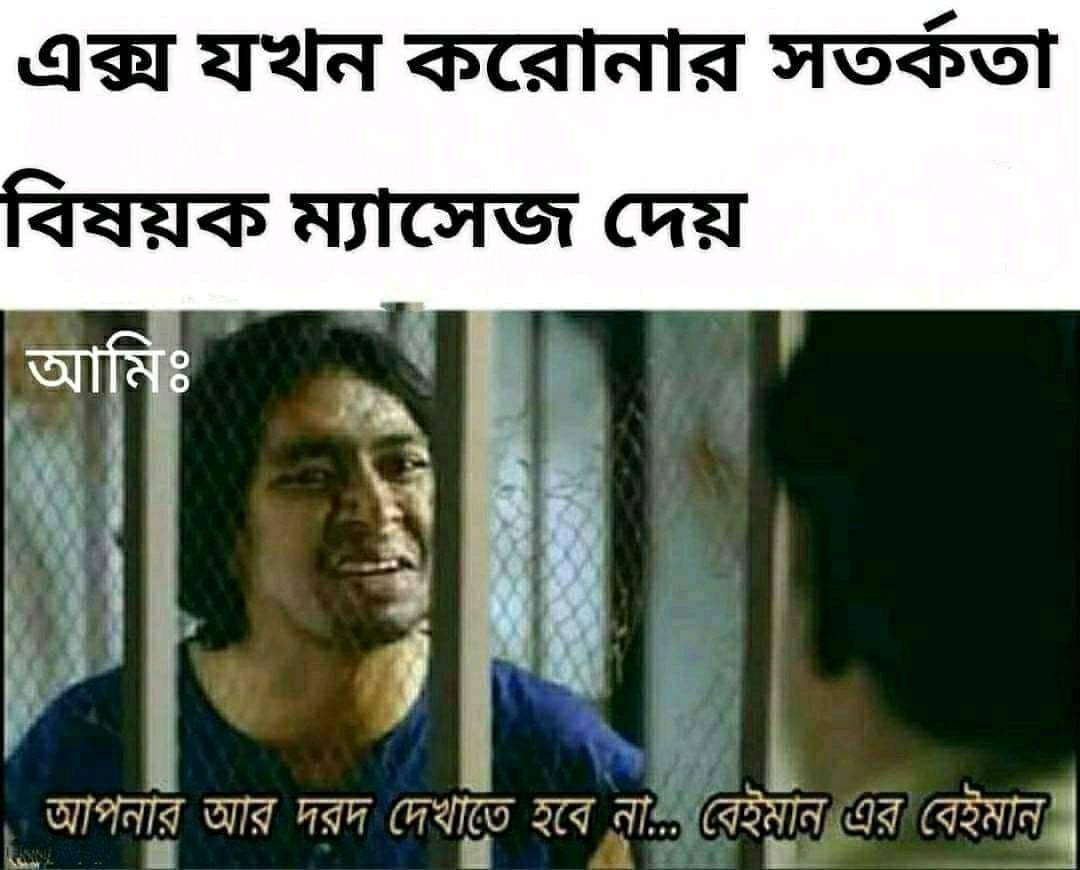
Caption: এক্স যখন করোনার সতর্কতা বিষয়ক ম্যাসেজ দেয়     আমিঃ  আপানার আর দরদ দেখাতে হবে না...... বেইমান এর বেইমান
Label: non-hate